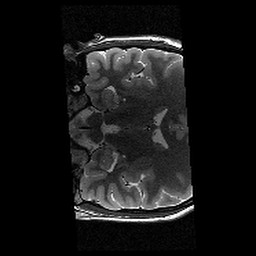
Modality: T2w
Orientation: coronal
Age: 13
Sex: female
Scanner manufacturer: siemens
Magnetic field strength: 3 T
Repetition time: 8.46 s
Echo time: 0.067 s